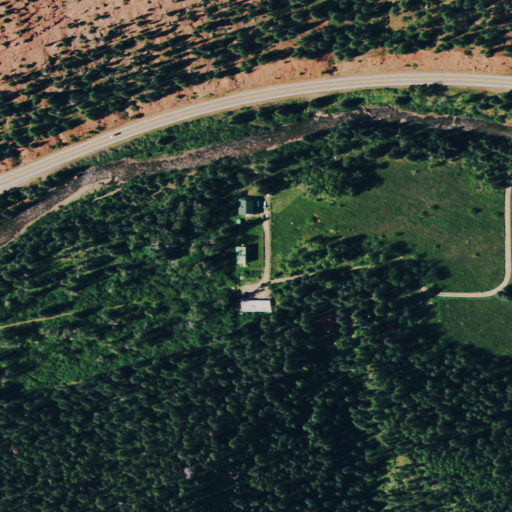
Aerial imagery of valley in Colorado named Cushman Gulch containing deciduous forest, evergreen forest, shrub, open development, woody wetlands, medium intensity development, and low intensity development